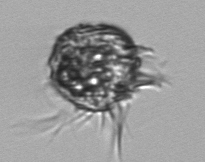
Label: Strombidium_morphotype1